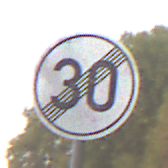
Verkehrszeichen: EndeGeschwindigkeit30
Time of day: MorningAfternoon
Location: Outdoor (Nature)
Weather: Overcast
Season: Autumn
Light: Natural